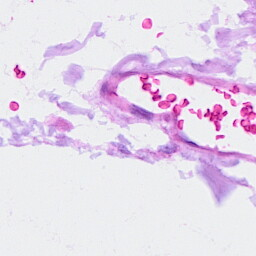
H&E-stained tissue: Ovarian